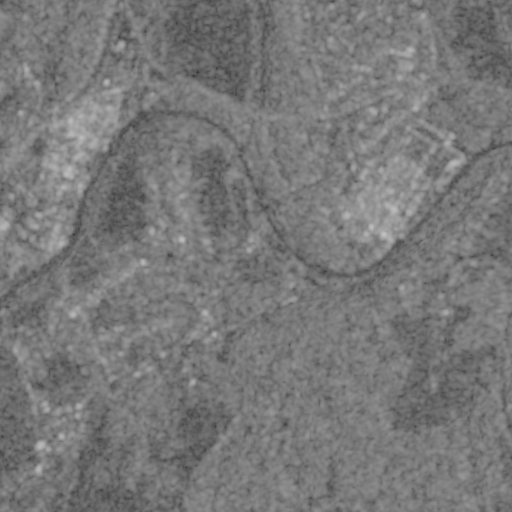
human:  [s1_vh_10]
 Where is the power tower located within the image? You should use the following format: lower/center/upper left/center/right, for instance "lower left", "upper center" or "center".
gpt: The power tower is located in the center left of the image.
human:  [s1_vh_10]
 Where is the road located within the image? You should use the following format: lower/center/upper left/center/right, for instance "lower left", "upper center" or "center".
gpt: There is no road in the image.

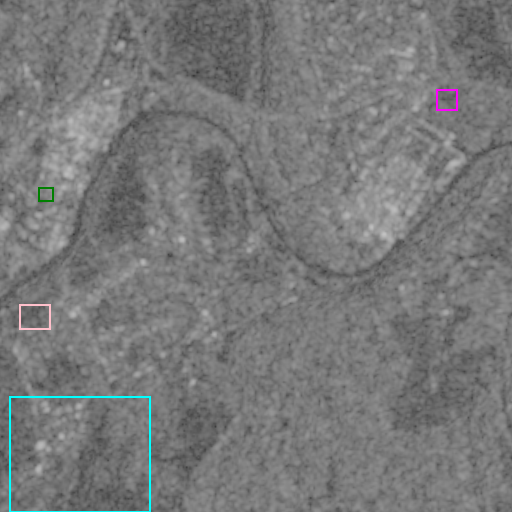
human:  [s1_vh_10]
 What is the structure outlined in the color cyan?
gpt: The structure outlined in cyan is a crop field.
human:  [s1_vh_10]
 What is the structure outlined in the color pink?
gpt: The structure outlined in pink is a park.
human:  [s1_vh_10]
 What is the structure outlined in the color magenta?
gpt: The structure outlined in magenta is a parking lot.
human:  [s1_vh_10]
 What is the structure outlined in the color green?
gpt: The structure outlined in green is a power substation.
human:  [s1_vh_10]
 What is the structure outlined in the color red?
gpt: There is no red outline.